Question: I want to develop my app with the following style/design:

Some comments on the implementation:
- - -
Unfortunately I have some difficulties with the implementation (in XAML):
- I tried a GridView (like in the example tutorials) which has a VirtualizingStackPanel (Orientation=Horizontal) within the ItemsPanelTemplate. The three categories (Green, Yellow, Grey) are displayed as grids with different templates.- This works mostly fine, but now I have multiple functions of the GridView I don't like/need: I can select it and drag it a bit. I disabled the SelectionMode, etc. Unfortunately the Hover-effect still takes place as well as the possibility to drag the whole category a bit. I tried IsHitTestVisible=false what removed this hover & dragging, but disabled all buttons and click-events within the categories.
How can I do this better, e.g. solve my problem?
Any hint and suggestions are highly appreciated. Thanks!
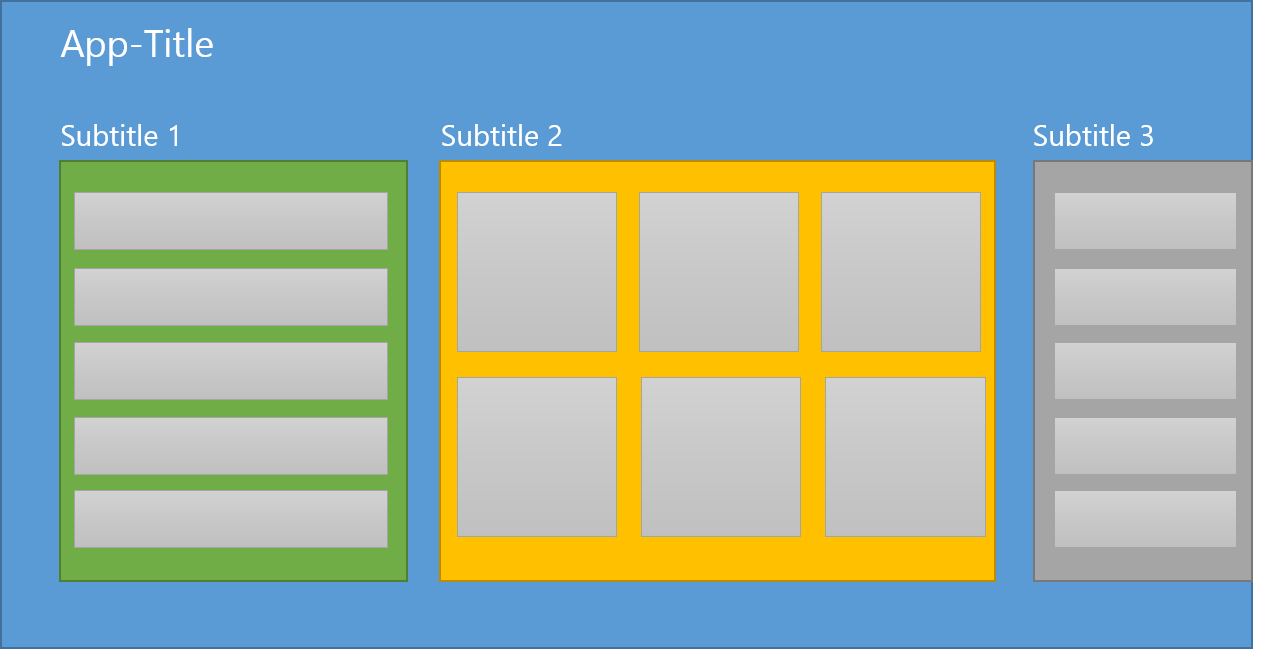
Answer: You could use a ScrollViewer with Style="{StaticResource HorizontalScrollViewerStyle}" and put a StackPanel with the three categories as ItemsControls with ItemsPanels defined as you like them or you can modify the template of the GridViewItem to change what happens when you hover. You would open the XAML file in the designer, right click the GridView and select Edit Additional Templates/Edit Generated Item Container (ItemContainerStyle)/Edit a Copy... - that extracts the default template and look at the PointerOver visual state to see what needs to be changed. You can either just remove the Storyboard from the VisualState or also remove the related controls used to visualize hover feedback.